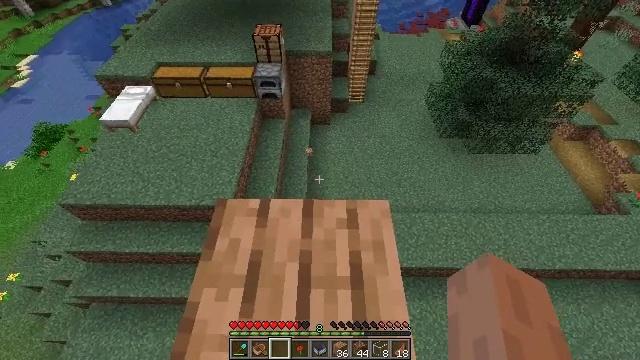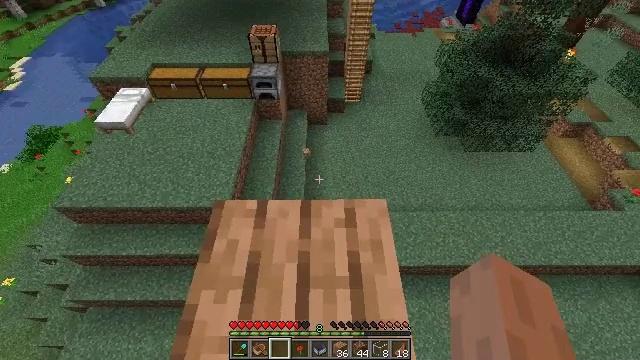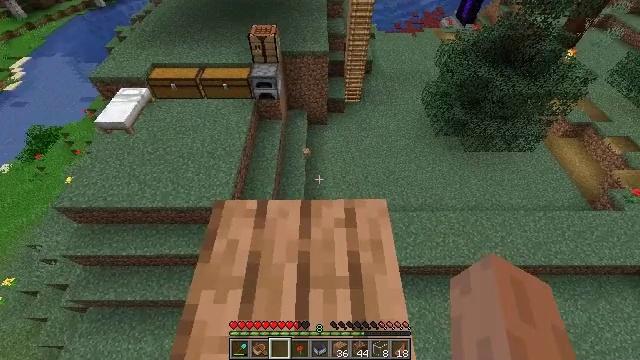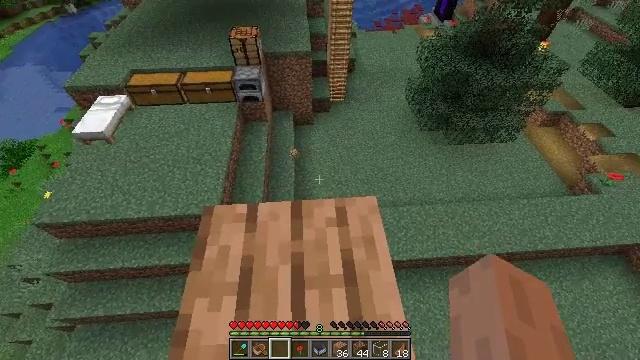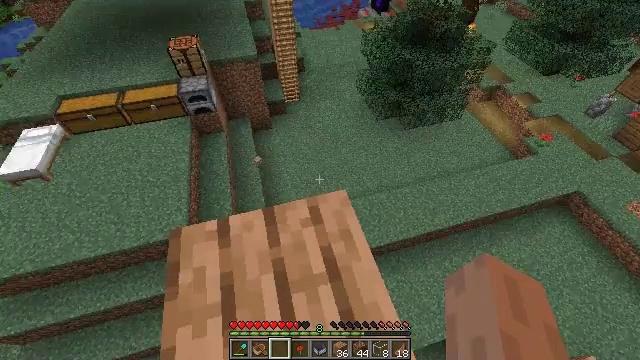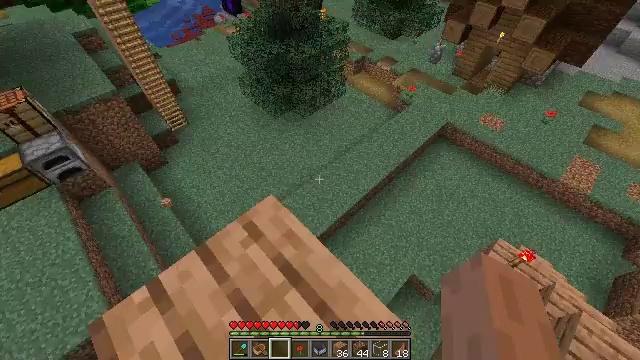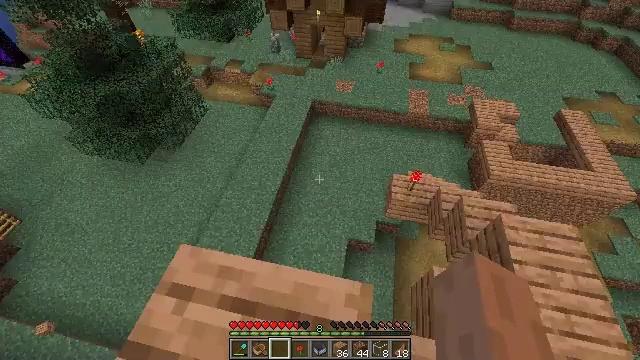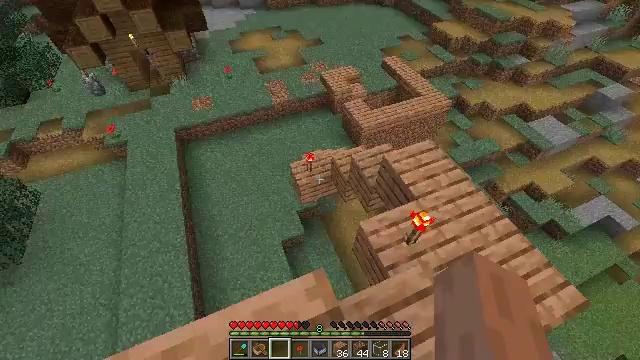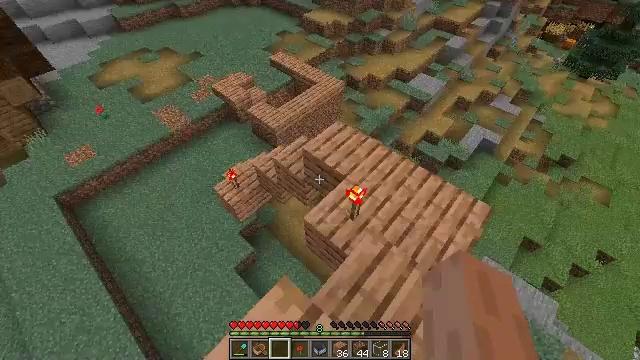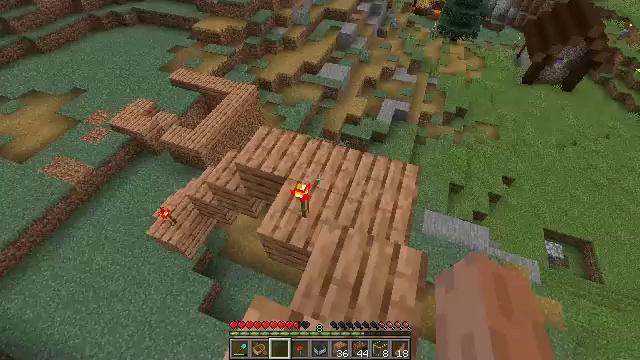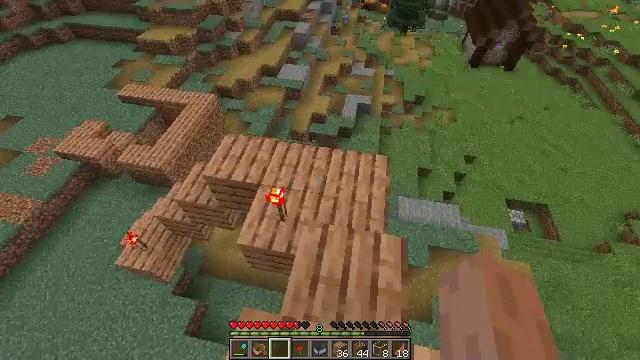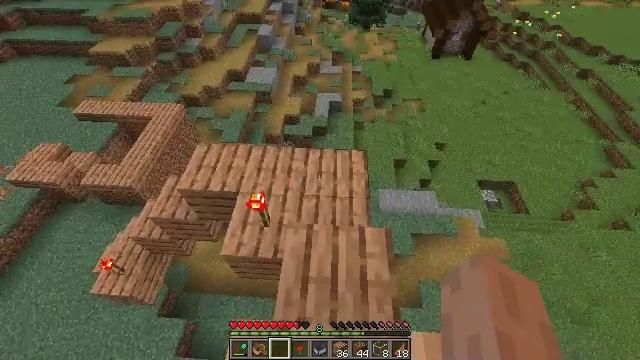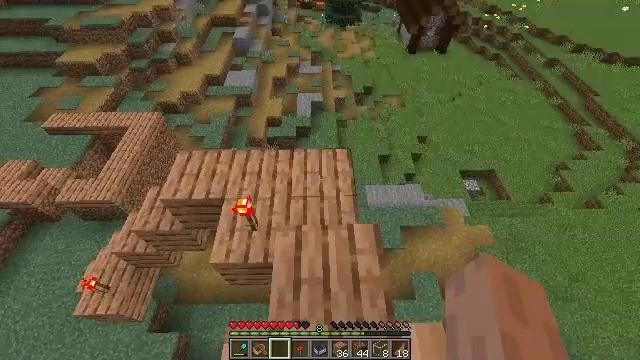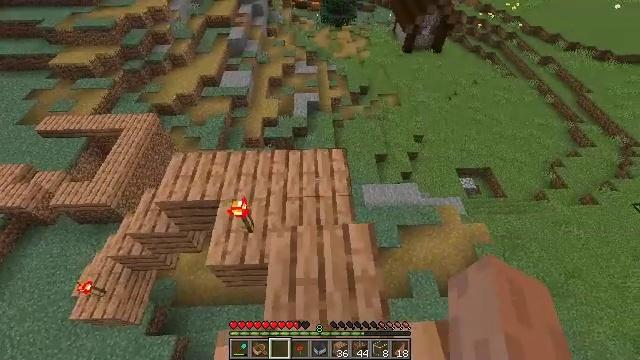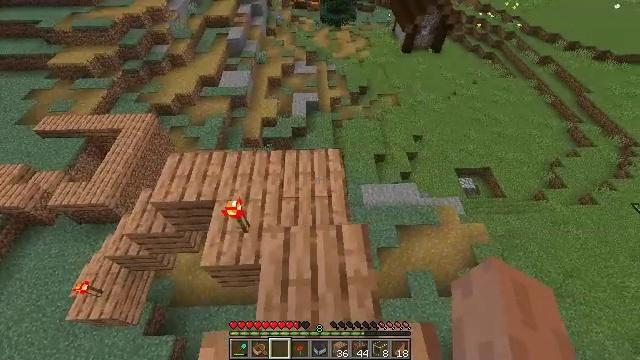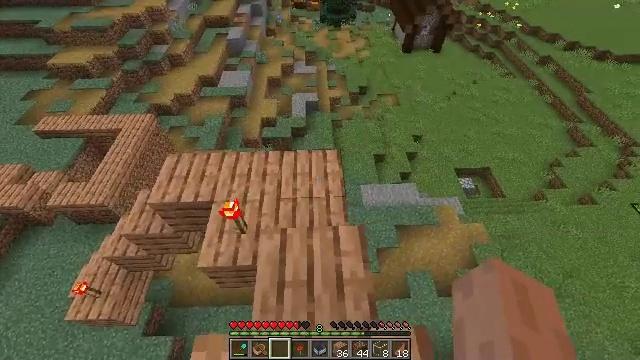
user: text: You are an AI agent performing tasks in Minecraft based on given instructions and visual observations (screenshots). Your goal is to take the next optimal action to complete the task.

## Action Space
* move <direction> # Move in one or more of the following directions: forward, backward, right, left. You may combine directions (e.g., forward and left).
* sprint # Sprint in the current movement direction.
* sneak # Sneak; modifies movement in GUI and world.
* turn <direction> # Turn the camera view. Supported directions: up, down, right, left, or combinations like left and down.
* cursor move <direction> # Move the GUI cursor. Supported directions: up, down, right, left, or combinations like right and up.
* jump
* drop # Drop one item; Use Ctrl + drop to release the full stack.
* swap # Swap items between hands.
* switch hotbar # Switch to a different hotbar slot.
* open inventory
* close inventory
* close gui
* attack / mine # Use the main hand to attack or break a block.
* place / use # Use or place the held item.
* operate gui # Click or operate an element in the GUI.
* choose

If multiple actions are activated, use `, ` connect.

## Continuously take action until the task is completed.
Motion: motion action
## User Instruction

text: Mine jungle planks from a structure.
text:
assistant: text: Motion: sneak
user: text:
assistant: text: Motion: sneak
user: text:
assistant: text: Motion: sneak, turn right
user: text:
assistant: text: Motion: sneak, turn right
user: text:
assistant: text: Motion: sneak, turn right
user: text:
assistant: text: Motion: sneak, turn right
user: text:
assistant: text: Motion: sneak, turn right
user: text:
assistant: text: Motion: sneak, turn right
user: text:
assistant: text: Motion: sneak, turn right
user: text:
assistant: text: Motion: sneak, turn right
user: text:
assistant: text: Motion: sneak, turn right
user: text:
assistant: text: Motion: move right, sneak, turn right
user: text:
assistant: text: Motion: move right, sneak
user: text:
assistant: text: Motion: move right, sneak
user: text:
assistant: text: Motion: move forward and move right, sneak
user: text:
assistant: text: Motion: move forward and move right, sneak
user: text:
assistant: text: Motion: move forward and move right, sneak
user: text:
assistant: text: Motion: move forward, sneak
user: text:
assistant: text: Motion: move forward, sneak
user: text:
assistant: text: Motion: move forward, sneak, turn left and down
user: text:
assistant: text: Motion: sneak, turn left
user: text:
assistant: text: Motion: sneak
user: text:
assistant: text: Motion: sneak
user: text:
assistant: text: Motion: sneak
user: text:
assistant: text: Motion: sneak
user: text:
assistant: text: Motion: sneak
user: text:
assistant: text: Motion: sneak
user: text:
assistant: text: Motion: sneak, turn left
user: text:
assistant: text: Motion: sneak, turn left
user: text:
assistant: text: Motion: turn left